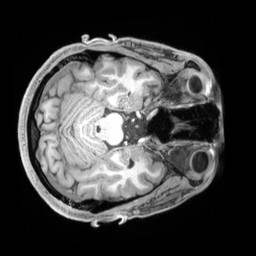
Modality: T1w
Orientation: axial
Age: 30
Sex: male
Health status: ill
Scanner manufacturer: siemens
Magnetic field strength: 3 T
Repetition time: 2.2 s
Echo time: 0.00218 s